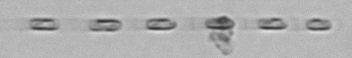
Label: Skeletonema